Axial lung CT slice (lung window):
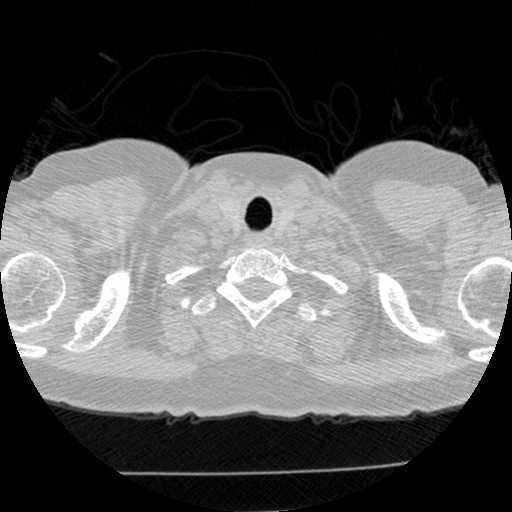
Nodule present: no